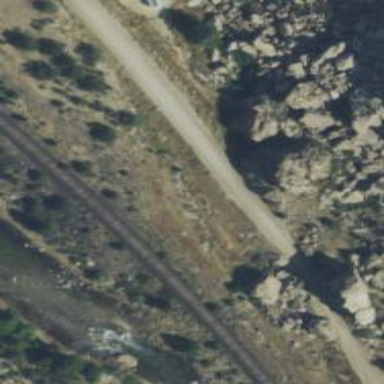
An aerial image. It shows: Abandoned railway.